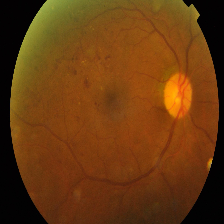
Diabetic retinopathy grade: Proliferative DR